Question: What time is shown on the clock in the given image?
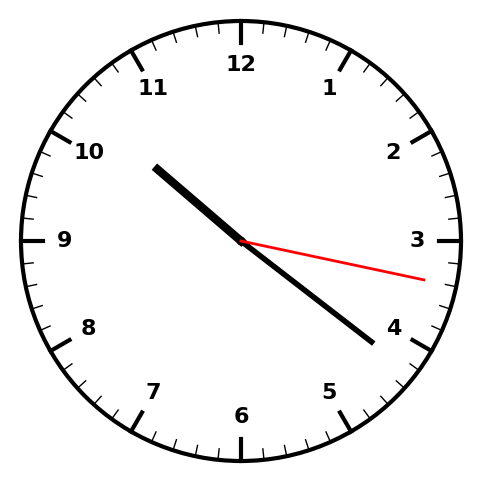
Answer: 10:21:17